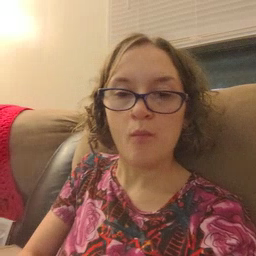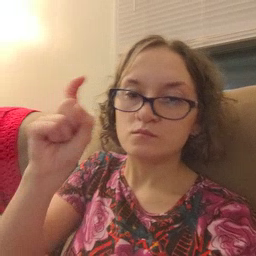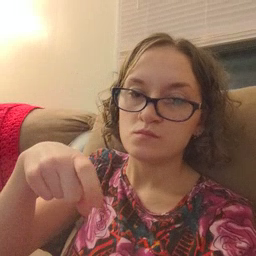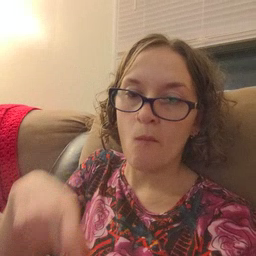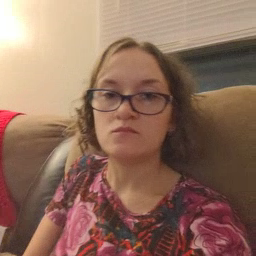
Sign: haveto